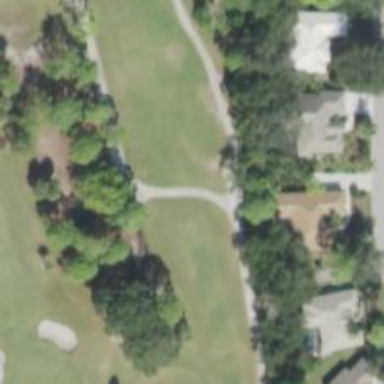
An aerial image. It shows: Path designated for golf carts.